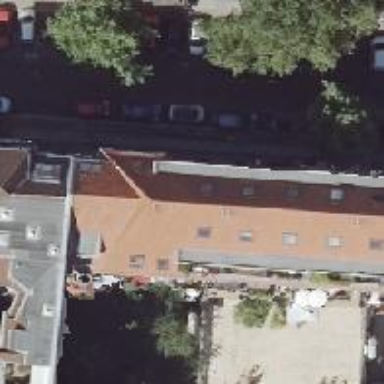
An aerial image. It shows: Community centre.